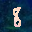
Label: 8